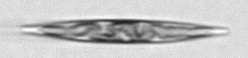
Label: Pleurosigma